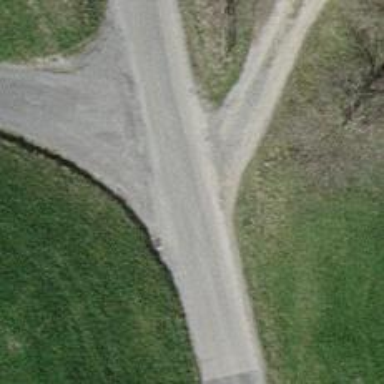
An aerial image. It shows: Unclassified road with asphalt surface.